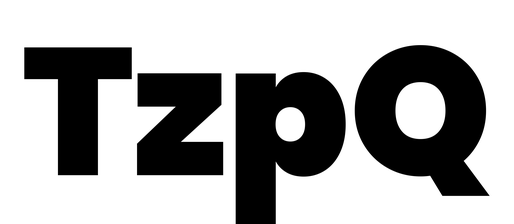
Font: Poppins-Black